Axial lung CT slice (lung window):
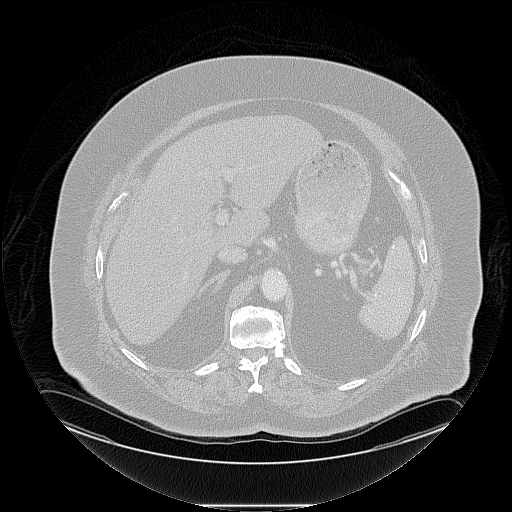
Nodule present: no